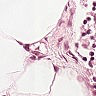
Metastatic tissue present: no